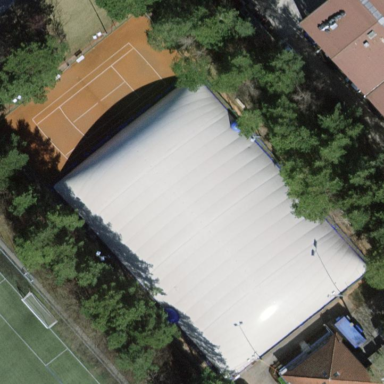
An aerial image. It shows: Tennis court in leisure pitch.